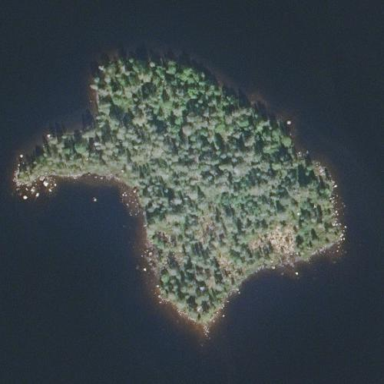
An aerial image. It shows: Islet.